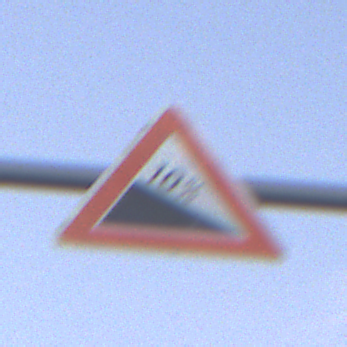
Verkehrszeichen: Gefaelle10
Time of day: SunriseSunset
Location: Outdoor (RoadRail)
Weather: PartlyCloudy
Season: NotSpecified
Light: Natural